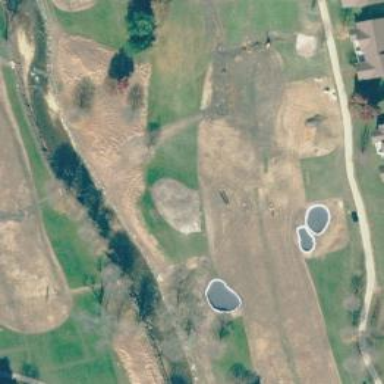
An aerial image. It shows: View of golf hole.